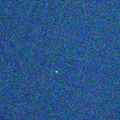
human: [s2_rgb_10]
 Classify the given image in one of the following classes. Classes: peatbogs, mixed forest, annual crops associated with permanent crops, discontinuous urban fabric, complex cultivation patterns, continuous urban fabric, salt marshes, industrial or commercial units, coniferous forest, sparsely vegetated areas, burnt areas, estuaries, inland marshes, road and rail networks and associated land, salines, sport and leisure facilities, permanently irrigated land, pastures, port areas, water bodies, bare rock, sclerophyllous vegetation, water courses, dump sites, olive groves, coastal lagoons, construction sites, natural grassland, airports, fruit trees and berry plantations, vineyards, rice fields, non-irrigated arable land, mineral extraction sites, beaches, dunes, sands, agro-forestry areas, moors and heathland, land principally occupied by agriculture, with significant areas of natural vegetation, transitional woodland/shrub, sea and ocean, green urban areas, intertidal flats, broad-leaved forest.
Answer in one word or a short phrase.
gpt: water bodies